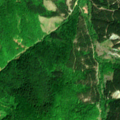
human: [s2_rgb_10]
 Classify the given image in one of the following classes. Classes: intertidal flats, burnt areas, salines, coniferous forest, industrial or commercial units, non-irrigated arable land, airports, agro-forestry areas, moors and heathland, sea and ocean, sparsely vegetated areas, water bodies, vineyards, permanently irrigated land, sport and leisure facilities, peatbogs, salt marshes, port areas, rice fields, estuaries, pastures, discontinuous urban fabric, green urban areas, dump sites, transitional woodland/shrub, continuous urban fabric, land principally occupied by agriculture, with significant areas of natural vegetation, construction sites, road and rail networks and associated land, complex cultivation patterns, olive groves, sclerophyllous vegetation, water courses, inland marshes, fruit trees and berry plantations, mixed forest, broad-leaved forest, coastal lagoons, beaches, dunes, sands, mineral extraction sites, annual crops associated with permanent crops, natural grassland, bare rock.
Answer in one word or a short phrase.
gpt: broad-leaved forest, coniferous forest, mixed forest, transitional woodland/shrub